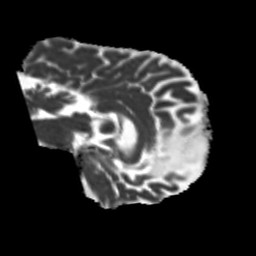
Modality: MD
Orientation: sagittal
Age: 72
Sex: male
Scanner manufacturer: siemens
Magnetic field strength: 3 T
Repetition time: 5.25 s
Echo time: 0.08 s